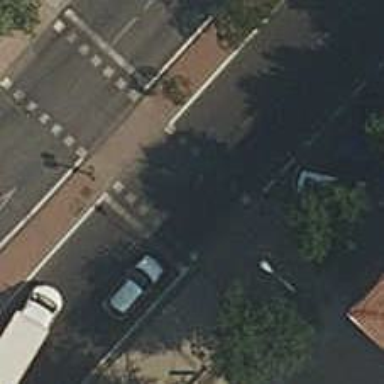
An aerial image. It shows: Crossing with traffic signals.